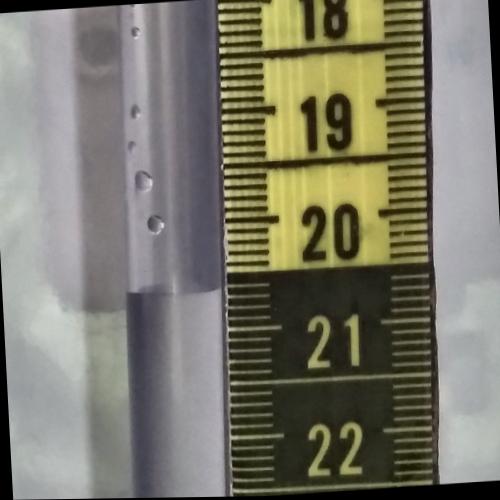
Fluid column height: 20.6 cm